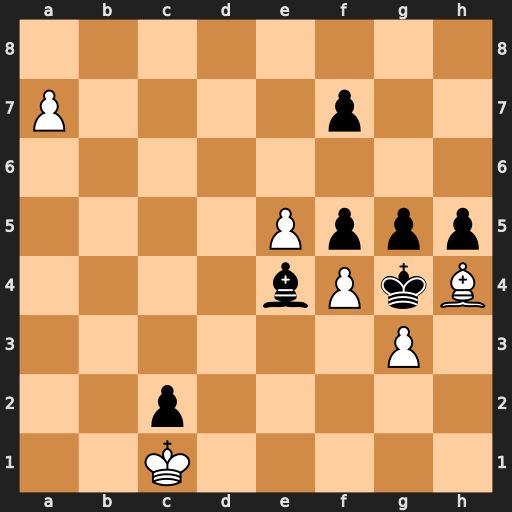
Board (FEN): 8/P4p2/8/4Pppp/4bPkB/6P1/2p5/2K5
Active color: w
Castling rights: -
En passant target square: -
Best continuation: fxg5 f4 e6 fxe6 g6